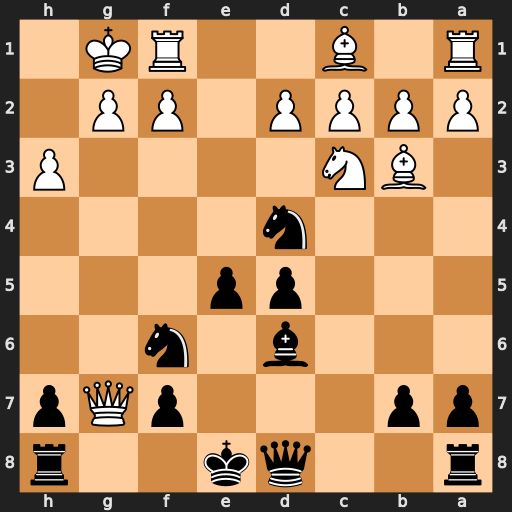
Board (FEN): r2qk2r/pp3pQp/3b1n2/3pp3/3n4/1BN4P/PPPP1PP1/R1B2RK1
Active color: b
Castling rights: kq
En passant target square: -
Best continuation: Rg8 Qxg8+ Nxg8